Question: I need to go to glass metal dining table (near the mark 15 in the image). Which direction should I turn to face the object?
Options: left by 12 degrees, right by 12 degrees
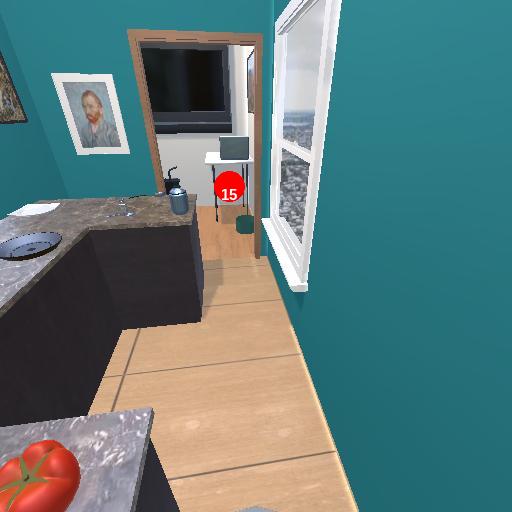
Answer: left by 12 degrees